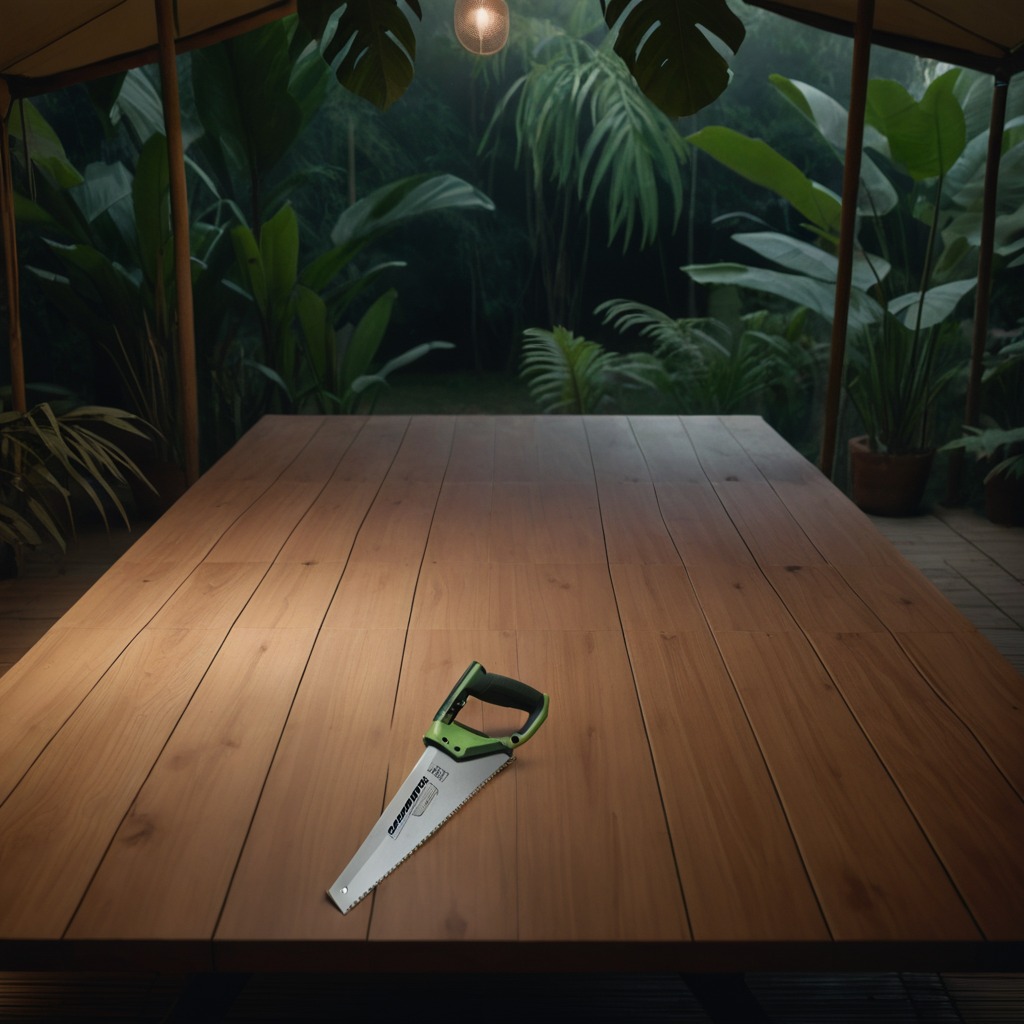
A metal saw is lying on the wooden table.